Question: Hello i have small project which is almost finished but the only thing remaining is setting the position of my widgets. I have 2 widgets Fahrzeuge and News.And at last i have 2 buttons Add Widget and Remove Widget which is functioning properly.When user try to add or remove widget i am updating position in database as 1 and 0.And now i want widget with postion 1 to display at top always and unable to do so.
Thank you.
Here is my database table :
my complete html widget display from this code.I am taking the id of table and doing everything in ajax and javascript.And i want to display this table now according to position in database set:
'''
$page['content'].='<table width="535" border="02>
<tr>
<td id ="Fahrzeuge">
</td>
</tr>
</table>';
$page['content'].='<table width="535" border="02>
<tr>
<td id ="News">
</td>
</tr>
</table>';
'''
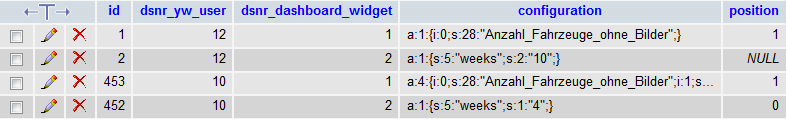
Answer: try this
here am assuming you are using url like this
mynews.php?wid=1 or ?wid=0
'''
$wid_position = $_REQUEST['wid'];
if($wid_position==''){
$wid_position =1;
}
select * from your_table where position=$wid_position
'''
you can change the $wid_position value after clicking the widget Fahrzeuge to news